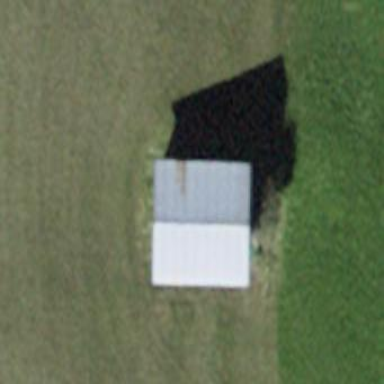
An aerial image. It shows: Shed building.